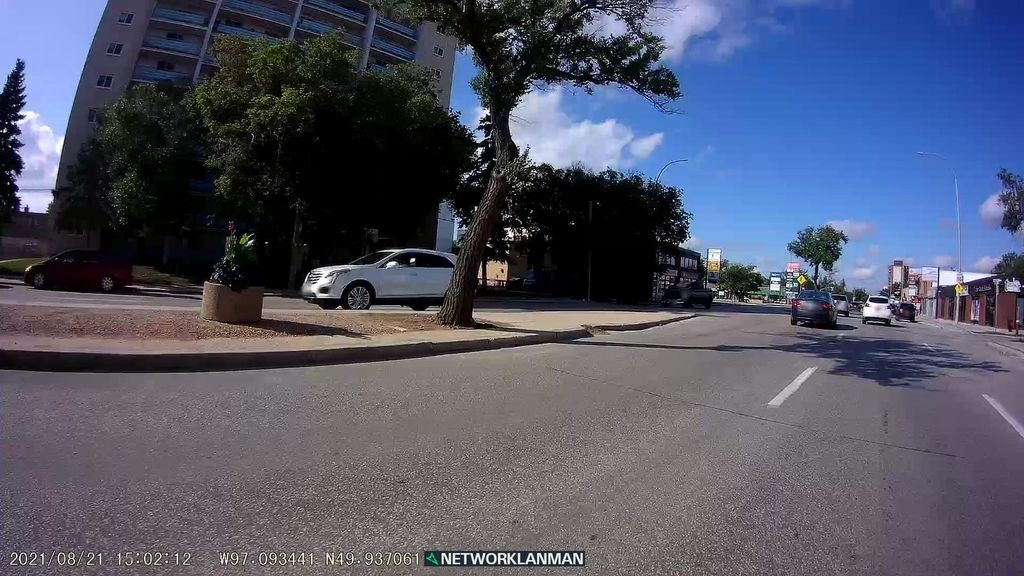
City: winnipeg